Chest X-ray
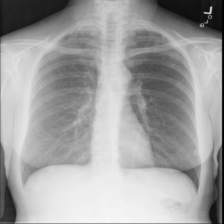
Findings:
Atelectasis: negative
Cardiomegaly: negative
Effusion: negative
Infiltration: negative
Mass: negative
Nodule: negative
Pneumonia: negative
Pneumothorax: negative
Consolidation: negative
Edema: negative
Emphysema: negative
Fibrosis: negative
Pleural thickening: negative
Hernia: negative